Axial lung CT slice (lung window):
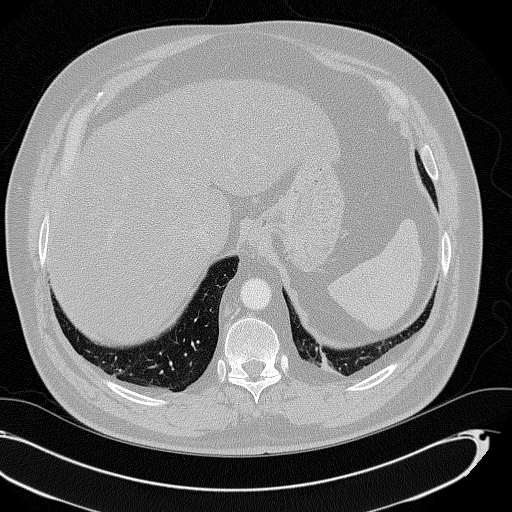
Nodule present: yes
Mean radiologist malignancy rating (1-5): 1